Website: walmart
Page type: customer-info-address
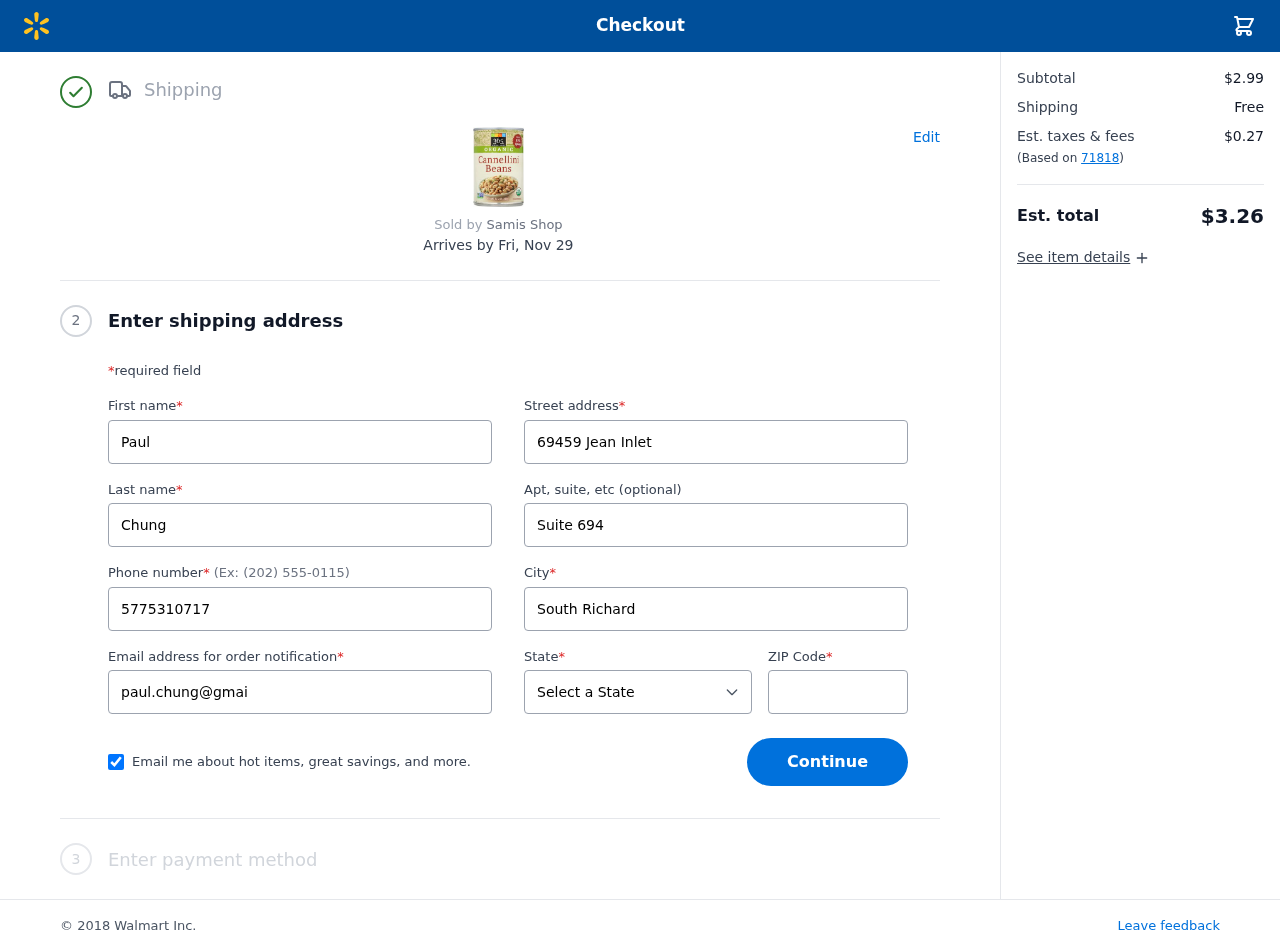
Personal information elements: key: PII_CITY
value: South Richard
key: PII_EMAIL
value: paul.chung@gmail.com
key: PII_FIRSTNAME
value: Paul
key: PII_LASTNAME
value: Chung
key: PII_PHONE
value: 5775310717
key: PII_POSTCODE
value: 71818
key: PII_STATE
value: GU
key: PII_STREET
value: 69459 Jean Inlet
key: PII_STREET2
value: Suite 694
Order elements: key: ORDER_DELIVERY_DATE
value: Fri, Nov 29
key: ORDER_SUBTOTAL
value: $2.99
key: ORDER_SHIPPING_COST
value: Free
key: ORDER_TAX
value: $0.27
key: ORDER_TOTAL
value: $3.26